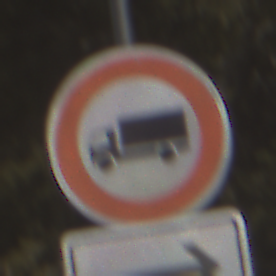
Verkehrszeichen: VerbotFuerKraftfahrzeugeUeberDreiKommaFuenfTonnen
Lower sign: RichtungsangabeDurchPfeile4
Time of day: Midday
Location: Outdoor (Nature)
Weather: PartlyCloudy
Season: NotSpecified
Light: Natural